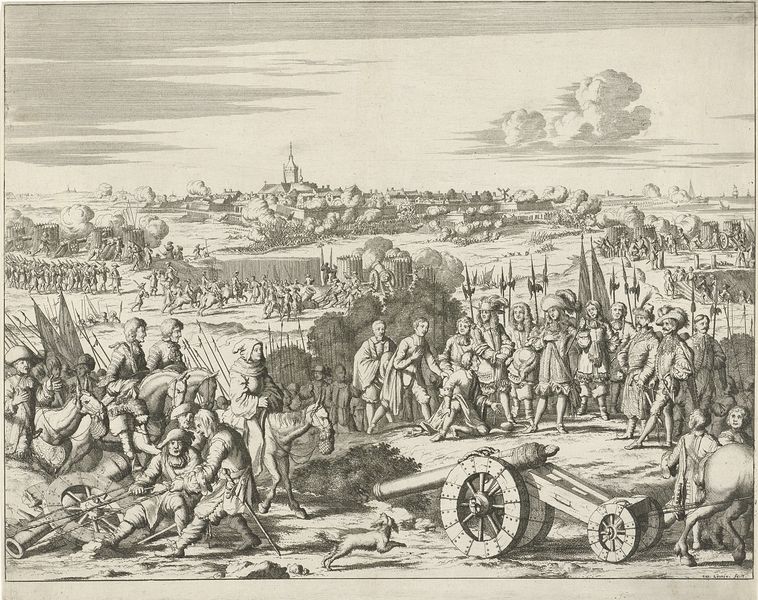
Titel: Belegering en verovering van Naarden door de prins van Oranje
Künstler: Jan Luyken
Standort: Amsterdam
Institution: Rijksmuseum
Schlagwörter: gemälde, himmel, kampf, wolken, landschaft, stadt, männer, hund, bild, pferde, reiter, fahnen, krieg, schlacht, soldaten, kanone, burg, ritter, leid, mittelalter, krieger, lanzen, hellebarden, standarten, altertum, kriegszug, 1640